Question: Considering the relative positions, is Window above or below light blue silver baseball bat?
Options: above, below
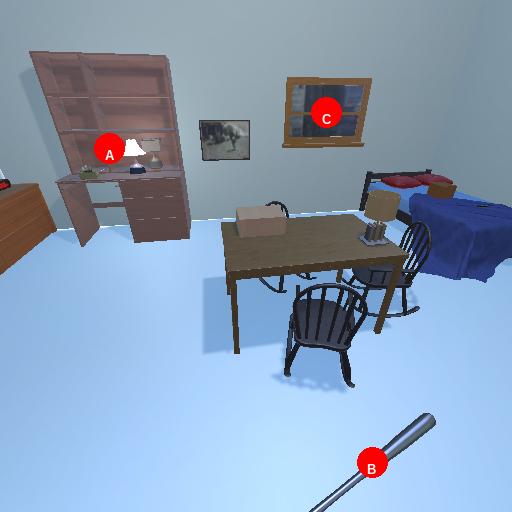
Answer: above